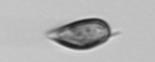
Label: Prorocentrum_triestinum